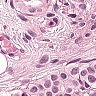
Metastatic tissue present: yes